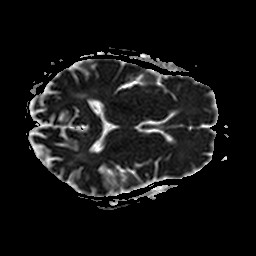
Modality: ADC
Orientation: axial
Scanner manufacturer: philips
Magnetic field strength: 1.5 T
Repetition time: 4.771 s
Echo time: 0.07843 s